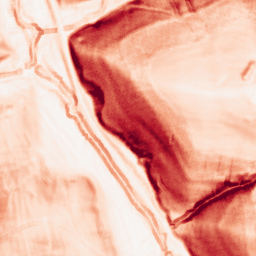
Category: morphological
Decomposition family: morphological_gradient
Decomposition parameters: size: 5
shape: square
Upsampling method: sinc_hamming
Upsampling parameters: scale: 2
kernel_size: 8
Upsampling scale: 2